Field crop: maize
Growth stage: 1
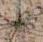
Species: salsola